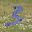
Label: 3